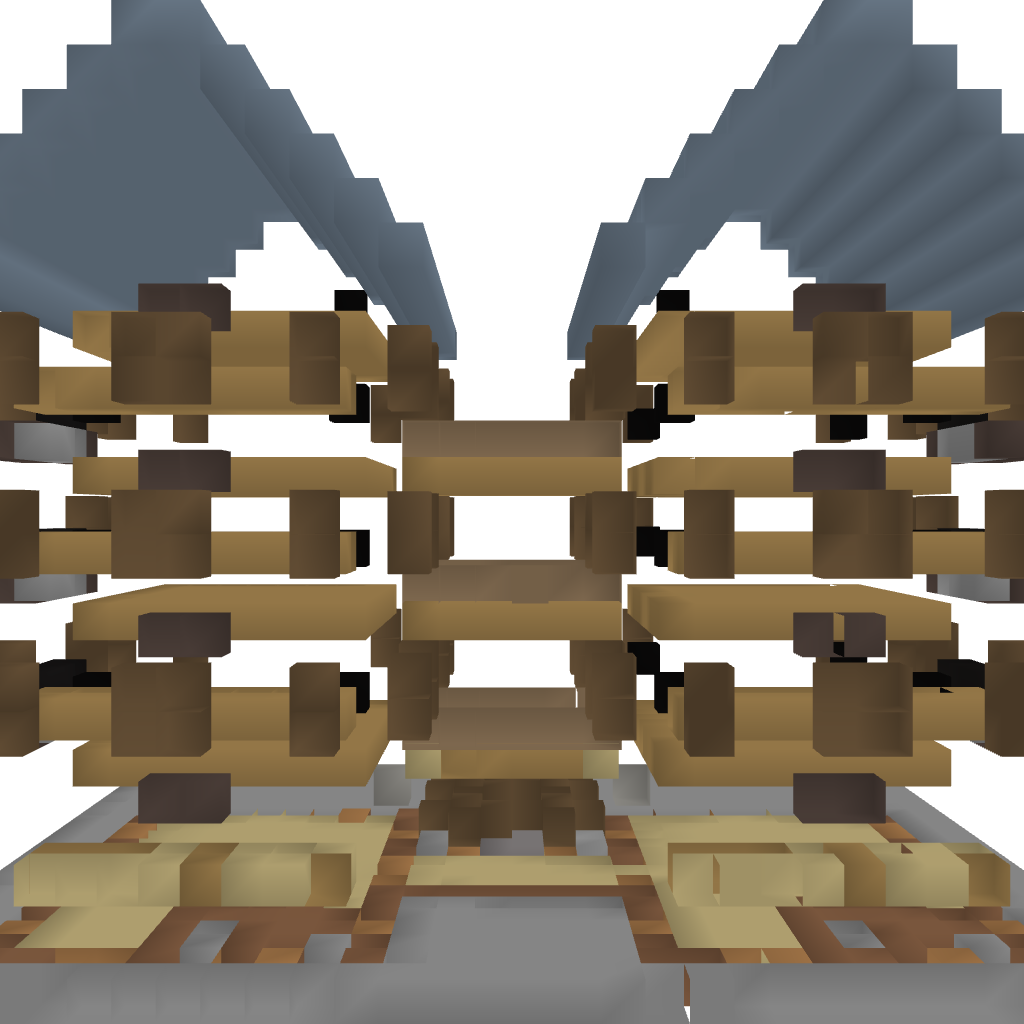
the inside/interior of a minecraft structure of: House #5